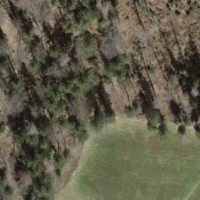
EUNIS habitat code: 43
Species observed at this site:
Ilex aquifolium